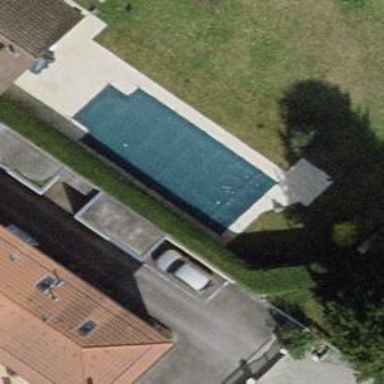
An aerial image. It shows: Swimming pool located in leisure land.